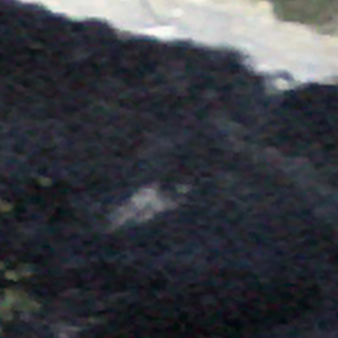
Label: other